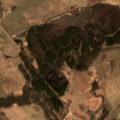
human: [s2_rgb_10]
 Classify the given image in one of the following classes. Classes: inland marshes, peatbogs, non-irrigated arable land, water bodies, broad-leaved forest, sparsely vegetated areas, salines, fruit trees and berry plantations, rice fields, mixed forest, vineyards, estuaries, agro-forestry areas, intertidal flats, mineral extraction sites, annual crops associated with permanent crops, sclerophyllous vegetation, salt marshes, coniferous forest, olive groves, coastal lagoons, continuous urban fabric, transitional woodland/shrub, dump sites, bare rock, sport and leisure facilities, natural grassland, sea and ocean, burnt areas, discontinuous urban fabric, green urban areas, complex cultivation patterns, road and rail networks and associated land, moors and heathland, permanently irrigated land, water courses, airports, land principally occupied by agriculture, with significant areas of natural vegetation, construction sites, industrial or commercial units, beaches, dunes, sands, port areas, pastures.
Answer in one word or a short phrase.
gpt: non-irrigated arable land, pastures, land principally occupied by agriculture, with significant areas of natural vegetation, coniferous forest, mixed forest